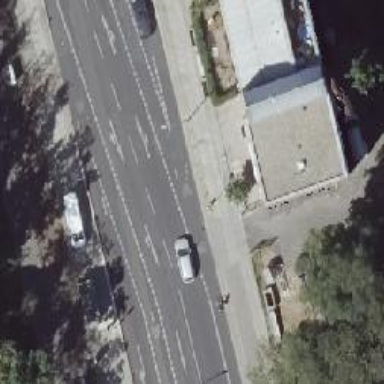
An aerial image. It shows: Sidewalk along the footway.